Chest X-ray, PA view. Patient: 32 years old, sex M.
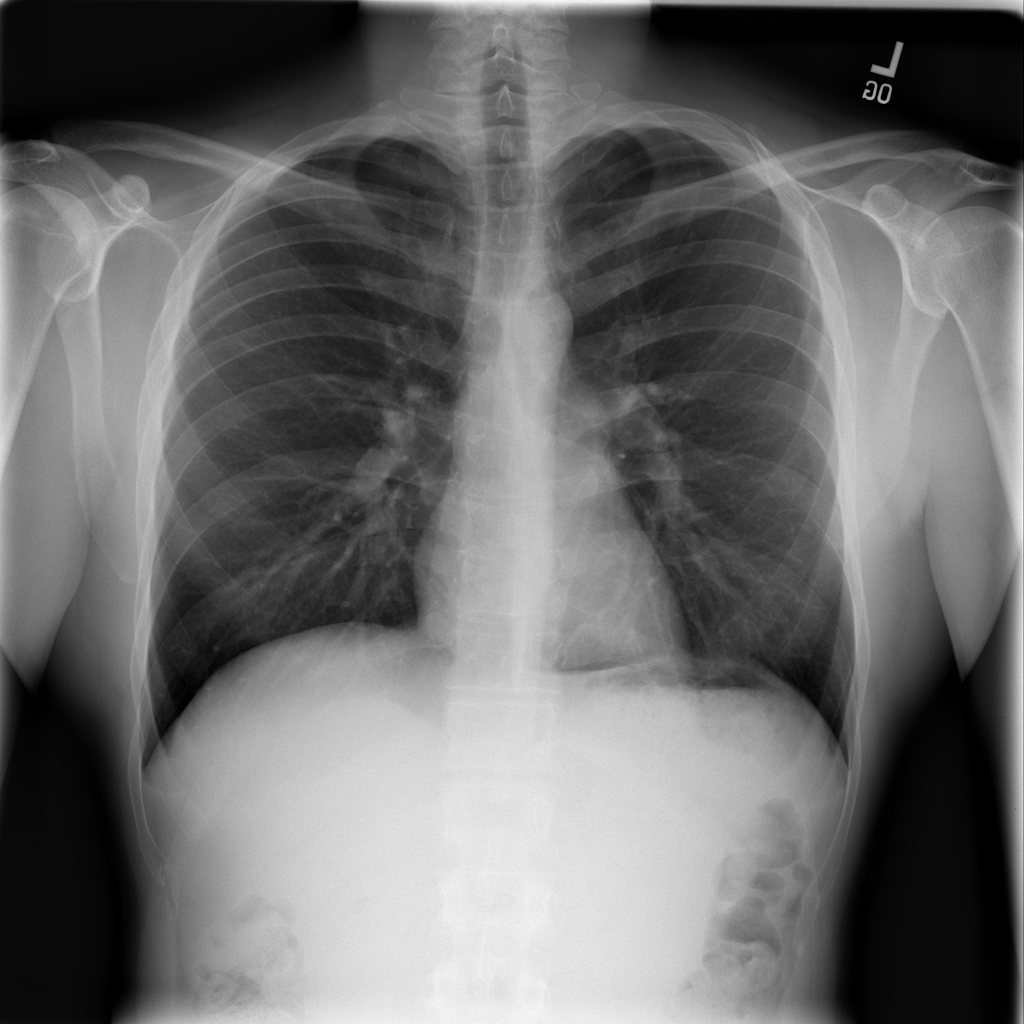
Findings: No Finding